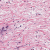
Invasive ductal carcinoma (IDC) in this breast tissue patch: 0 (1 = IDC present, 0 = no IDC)